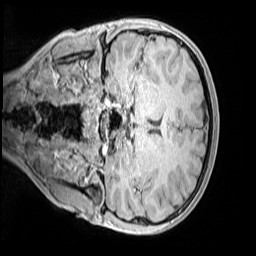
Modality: MP2RAGE
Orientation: coronal
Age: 13
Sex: female
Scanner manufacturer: siemens
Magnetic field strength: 3 T
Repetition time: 4 s
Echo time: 0.00299 s